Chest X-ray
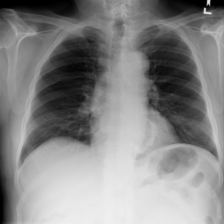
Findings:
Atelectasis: negative
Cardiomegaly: negative
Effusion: negative
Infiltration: negative
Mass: negative
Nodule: negative
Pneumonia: negative
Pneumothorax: negative
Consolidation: negative
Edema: negative
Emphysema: negative
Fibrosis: negative
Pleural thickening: negative
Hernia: negative